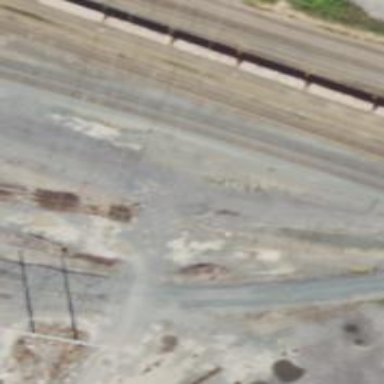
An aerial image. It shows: Railway yard.